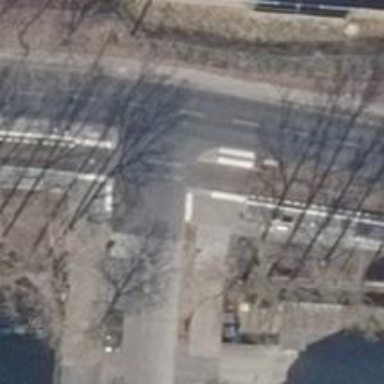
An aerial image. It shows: Residential road with concrete surface. It has separate sidewalks on both sides and parallel parking lanes on the street.